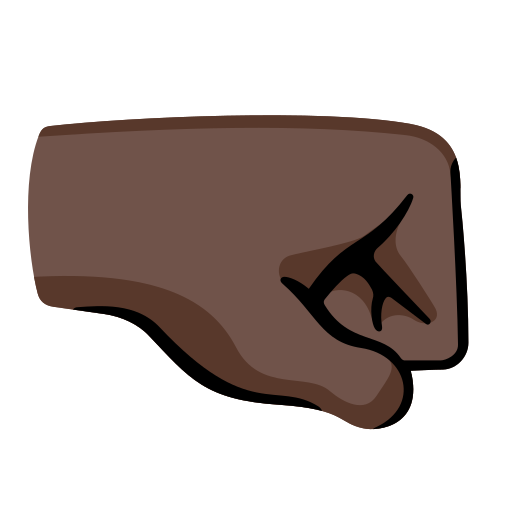
Emoji: 🤜🏿